Field crop: tomato
Growth stage: 2
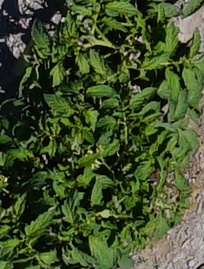
Species: tomato